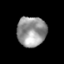
Tissue: skin
Cell type: Epithelial cells
Senescence score: 0.2365
Nuclear area (px): 859
Mean DAPI intensity: 150.256